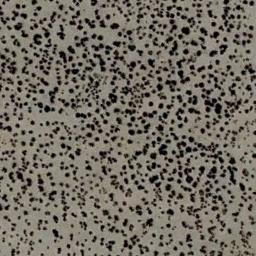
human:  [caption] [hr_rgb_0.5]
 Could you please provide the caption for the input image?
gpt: There are several trees and some weeds in this desert .

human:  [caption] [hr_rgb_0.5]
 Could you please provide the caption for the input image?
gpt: A lot of dense small chaparrals grow in the desert .

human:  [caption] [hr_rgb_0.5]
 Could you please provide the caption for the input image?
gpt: Chaparral is evenly distributed on the sand .

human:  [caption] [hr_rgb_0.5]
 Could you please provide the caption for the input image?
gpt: There are many bushes make up the chaparral in the white bare land .

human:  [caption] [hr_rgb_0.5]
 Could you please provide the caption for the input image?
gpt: The chaparral is scattered and sparse .